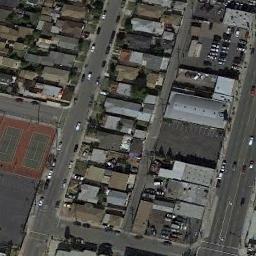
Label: tennis_court